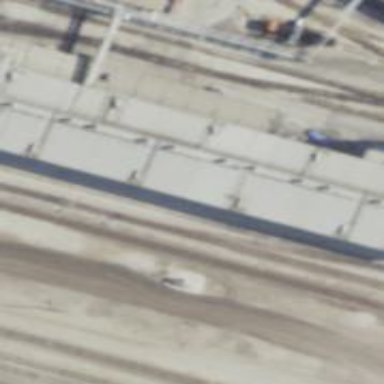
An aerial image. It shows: Railway workshop.